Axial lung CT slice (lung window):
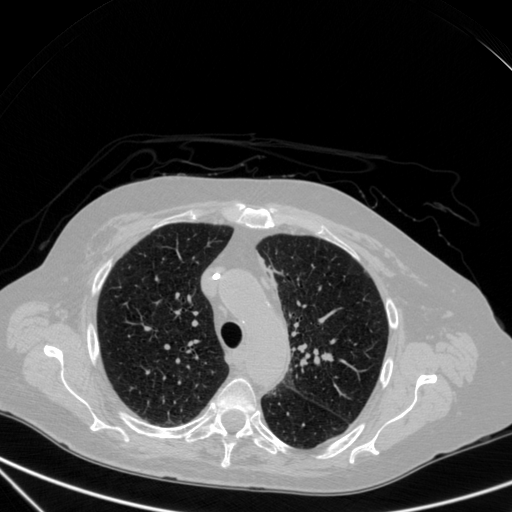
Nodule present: yes
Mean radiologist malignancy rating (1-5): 3.5